Question: Calling method as follows, however I am getting no visible Interface error!

'''
// My Header
#import <UIKit/UIKit.h>
@interface SectionViewController : UIViewController<UIScrollViewDelegate,UIGestureRecognizerDelegate>
@property (strong, nonatomic) IBOutlet UIImageView *imvPhoto;
+(UIImage*) drawImage:(UIImage*) fgImage
inImage:(UIImage*) bgImage
atPoint:(CGPoint) point;
@end
// Implementation
+(UIImage*) drawImage:(UIImage*) fgImage
inImage:(UIImage*) bgImage
atPoint:(CGPoint) point
{
UIGraphicsBeginImageContextWithOptions(bgImage.size, FALSE, 0.0);
[bgImage drawInRect:CGRectMake( 0, 0, bgImage.size.width, bgImage.size.height)];
[fgImage drawInRect:CGRectMake(point.x, point.y, fgImage.size.width, fgImage.size.height)];
UIImage *newImage = UIGraphicsGetImageFromCurrentImageContext();
UIGraphicsEndImageContext();
return newImage;
}
'''
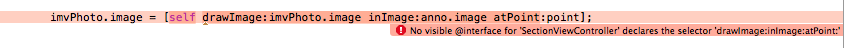
Answer: Ok, Problem has fixed with changing
from
'''
+(UIImage*) drawImage:(UIImage*) fgImage
inImage:(UIImage*) bgImage
atPoint:(CGPoint) point
'''
to
'''
-(UIImage*) drawImage:(UIImage*) fgImage
inImage:(UIImage*) bgImage
atPoint:(CGPoint) point
'''